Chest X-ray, PA view. Patient: 35 years old, sex M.
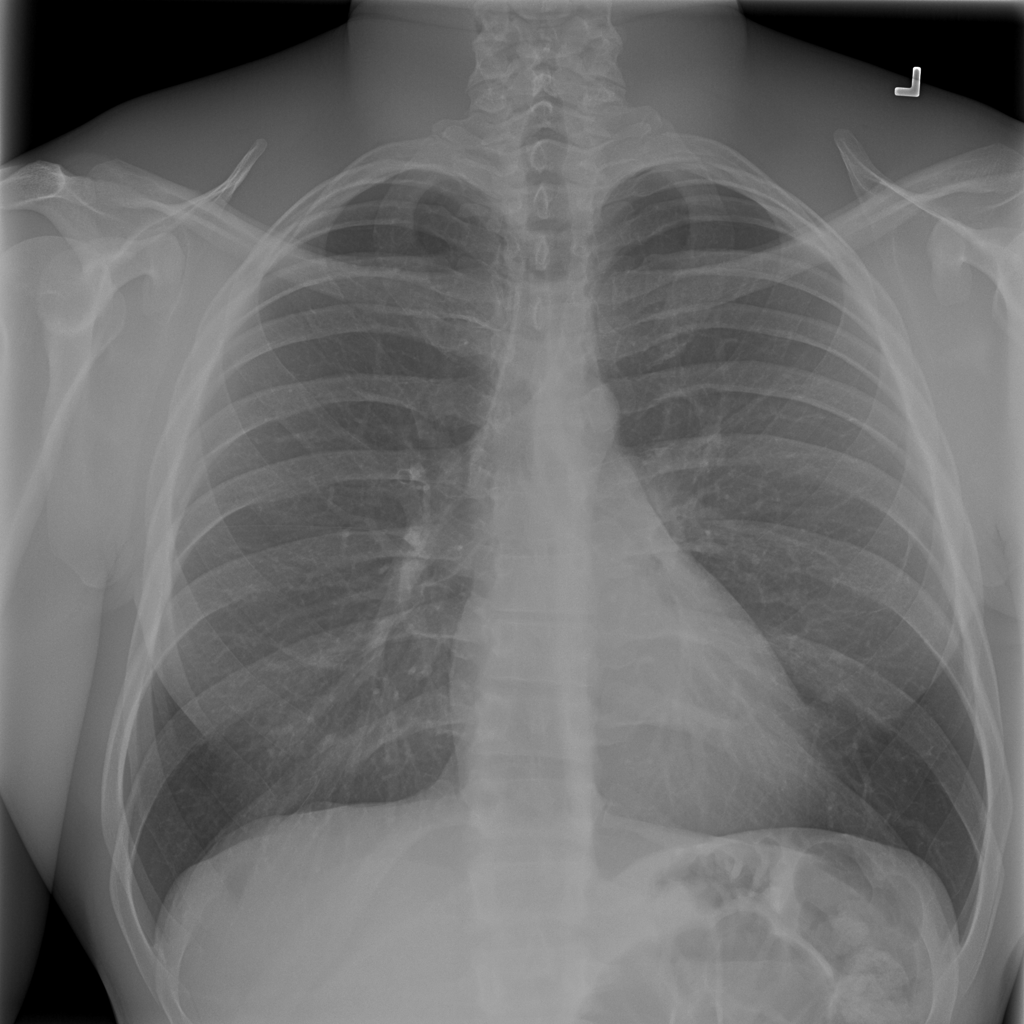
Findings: No Finding